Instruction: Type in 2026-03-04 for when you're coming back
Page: home
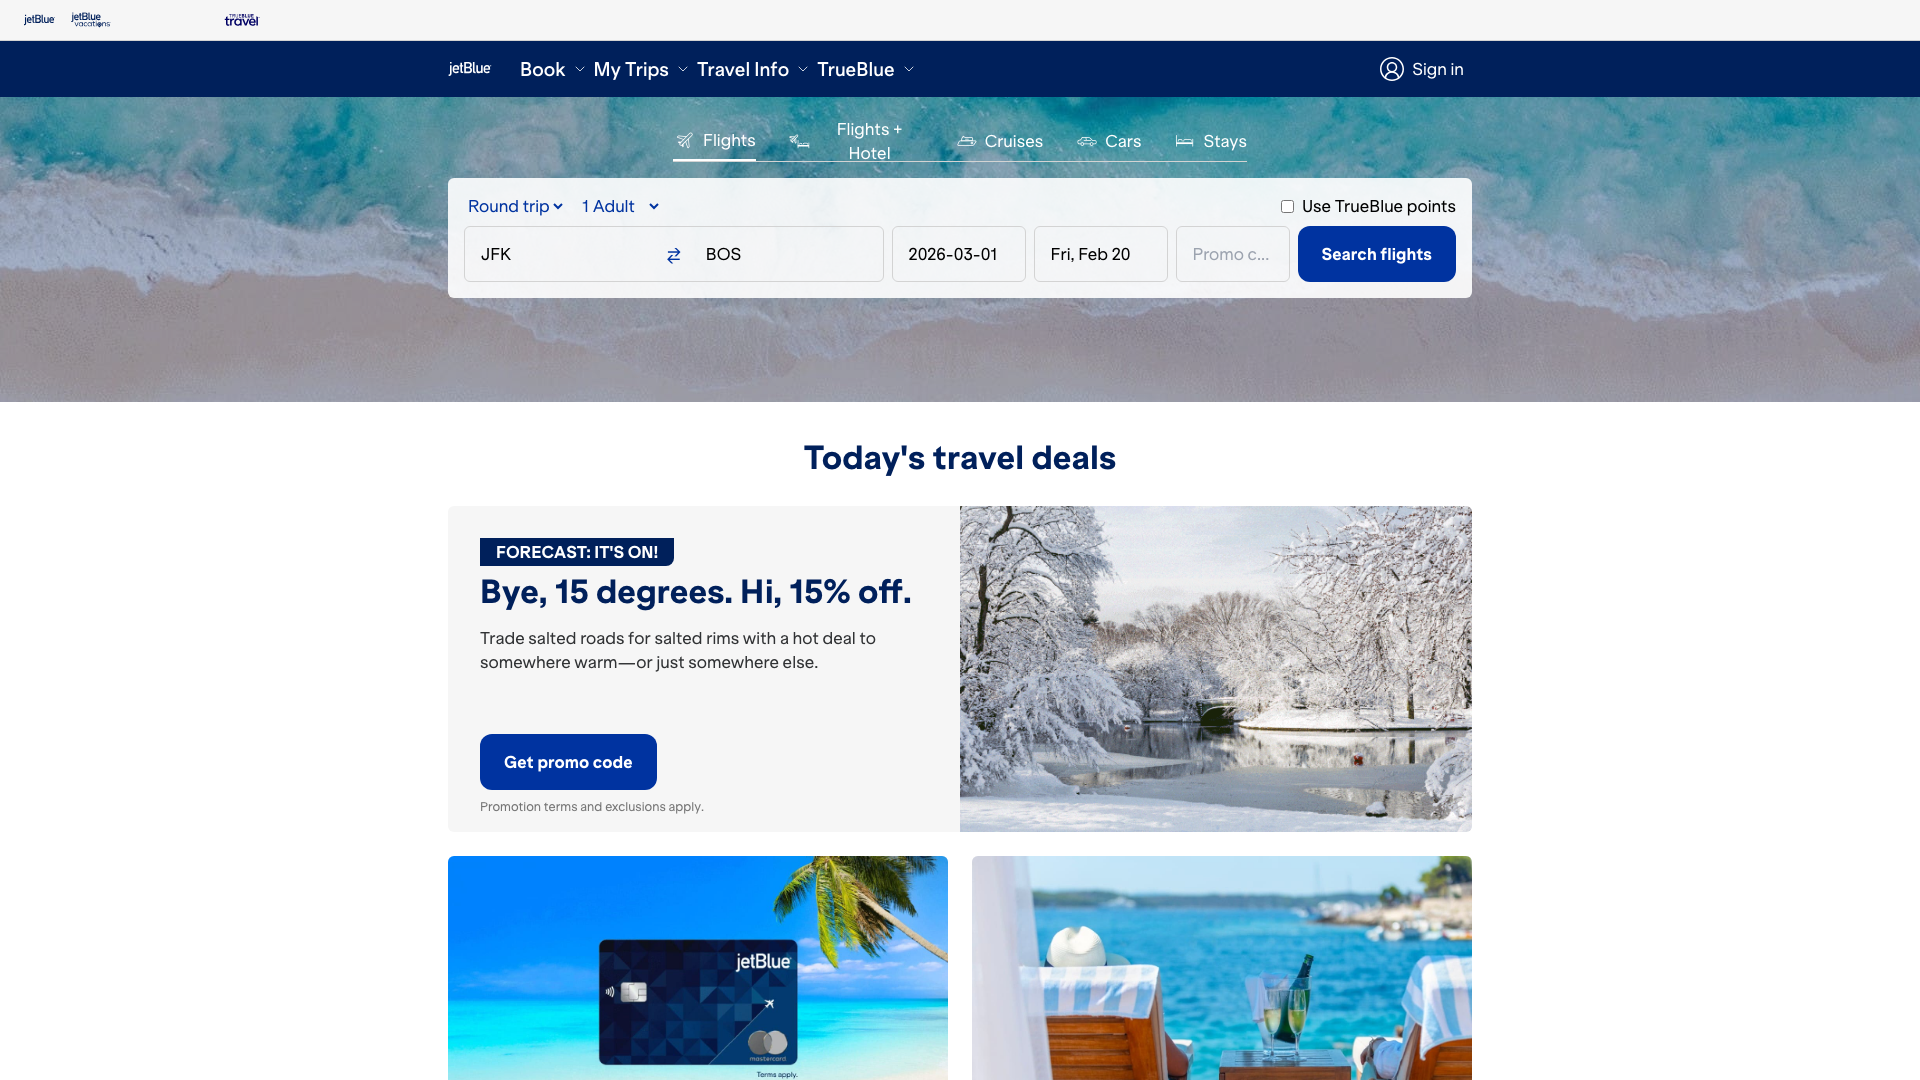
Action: type